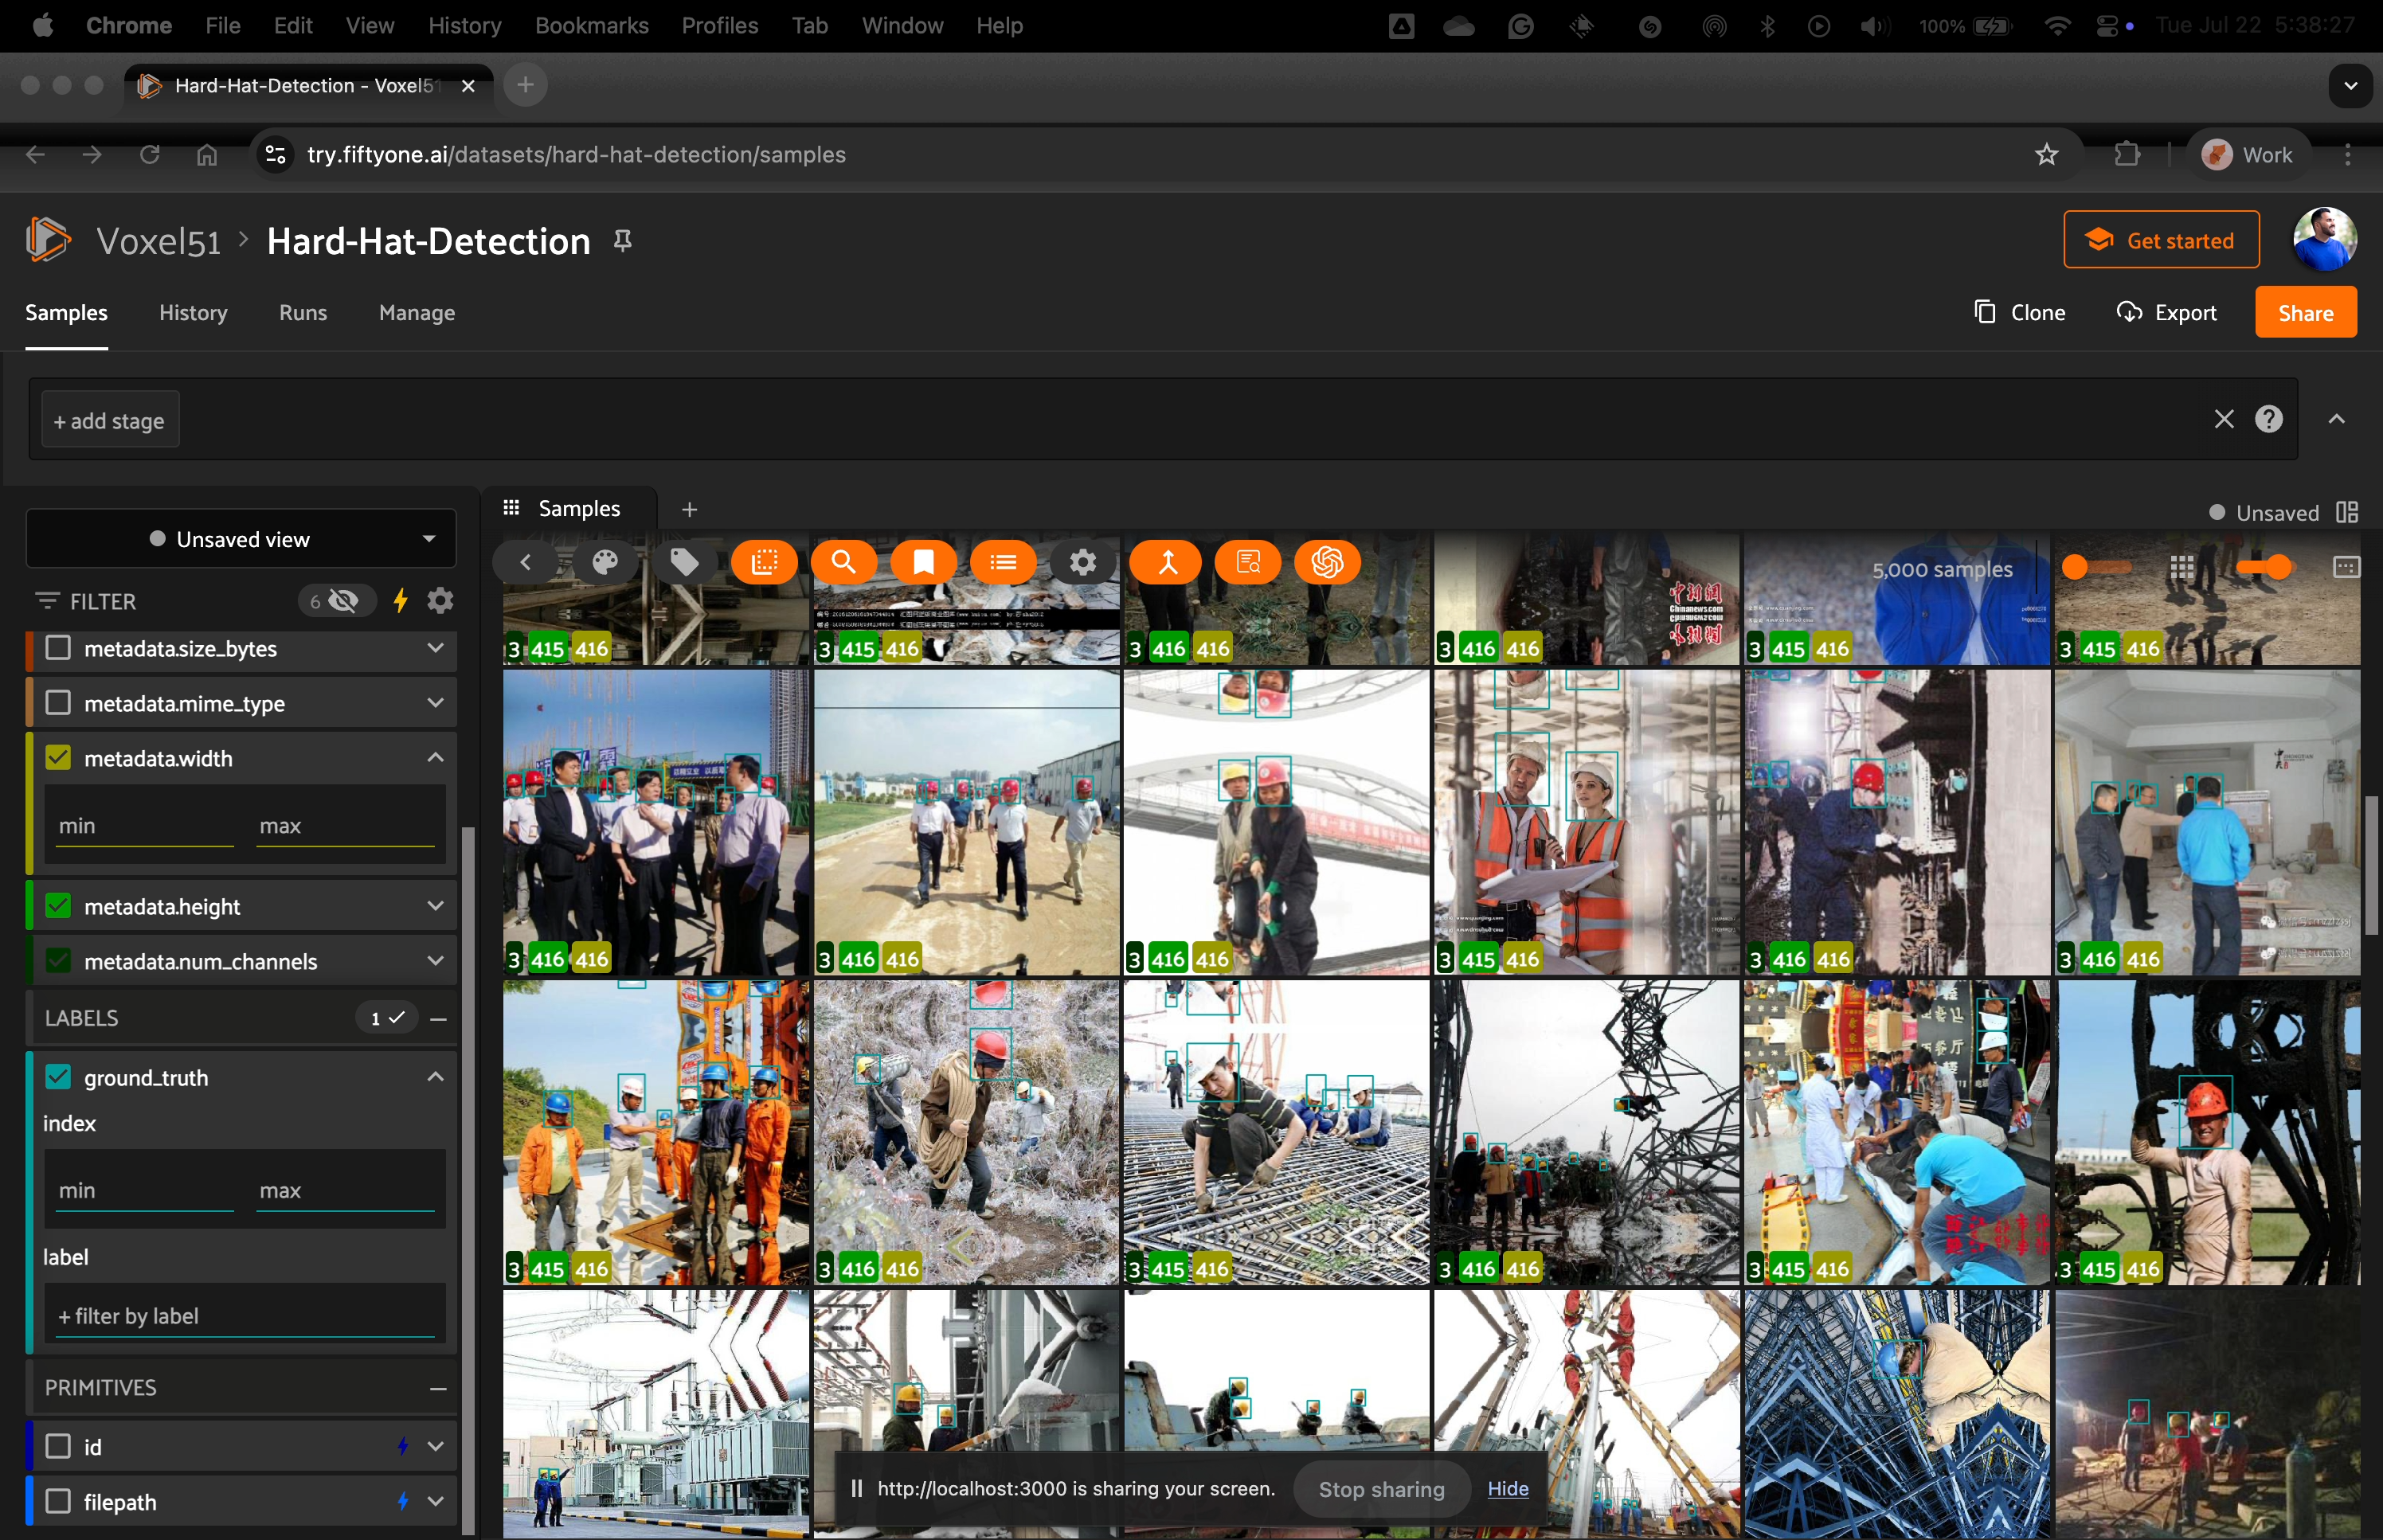
task_description: What is the value of metadata.width for this sample?
action_type: hover
element_info: Text